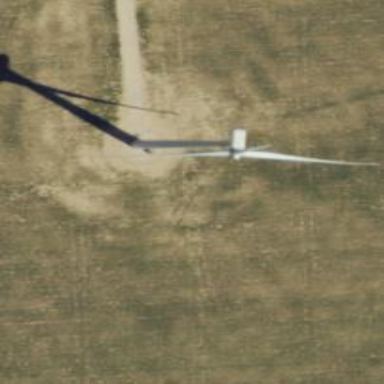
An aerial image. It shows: Wind generator in the form of horizontal axis wind turbine.